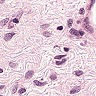
Metastatic tissue present: no